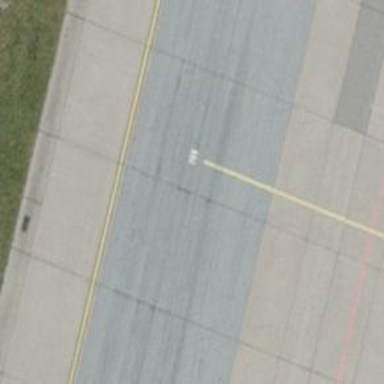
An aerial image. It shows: Airport parking position.